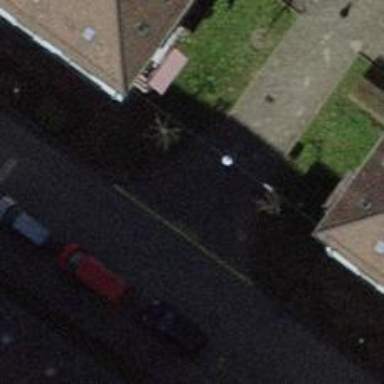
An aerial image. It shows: Bollard.